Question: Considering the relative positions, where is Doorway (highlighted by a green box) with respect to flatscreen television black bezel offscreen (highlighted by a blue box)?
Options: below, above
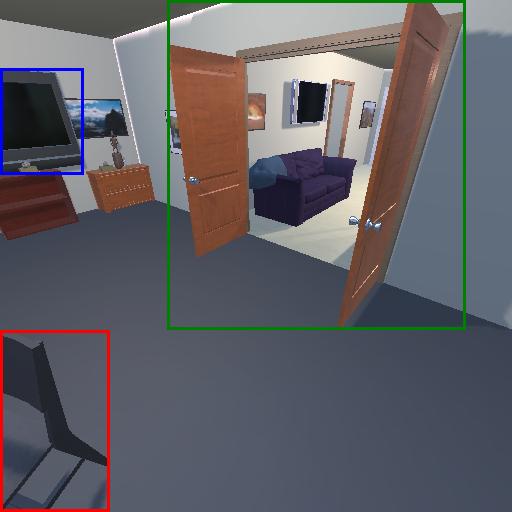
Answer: below